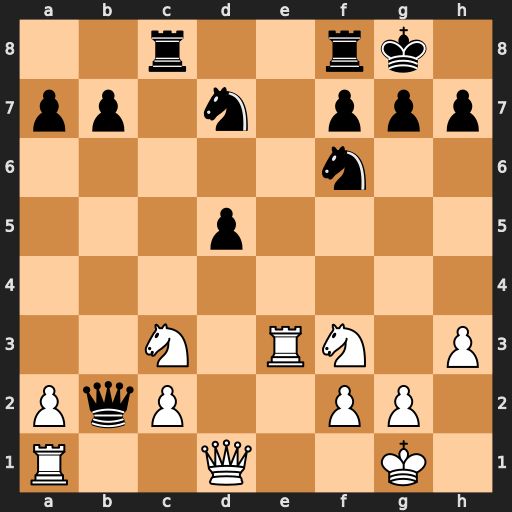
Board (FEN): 2r2rk1/pp1n1ppp/5n2/3p4/8/2N1RN1P/PqP2PP1/R2Q2K1
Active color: w
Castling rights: -
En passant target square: -
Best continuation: Rb1 Qxc3 Rxc3